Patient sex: M
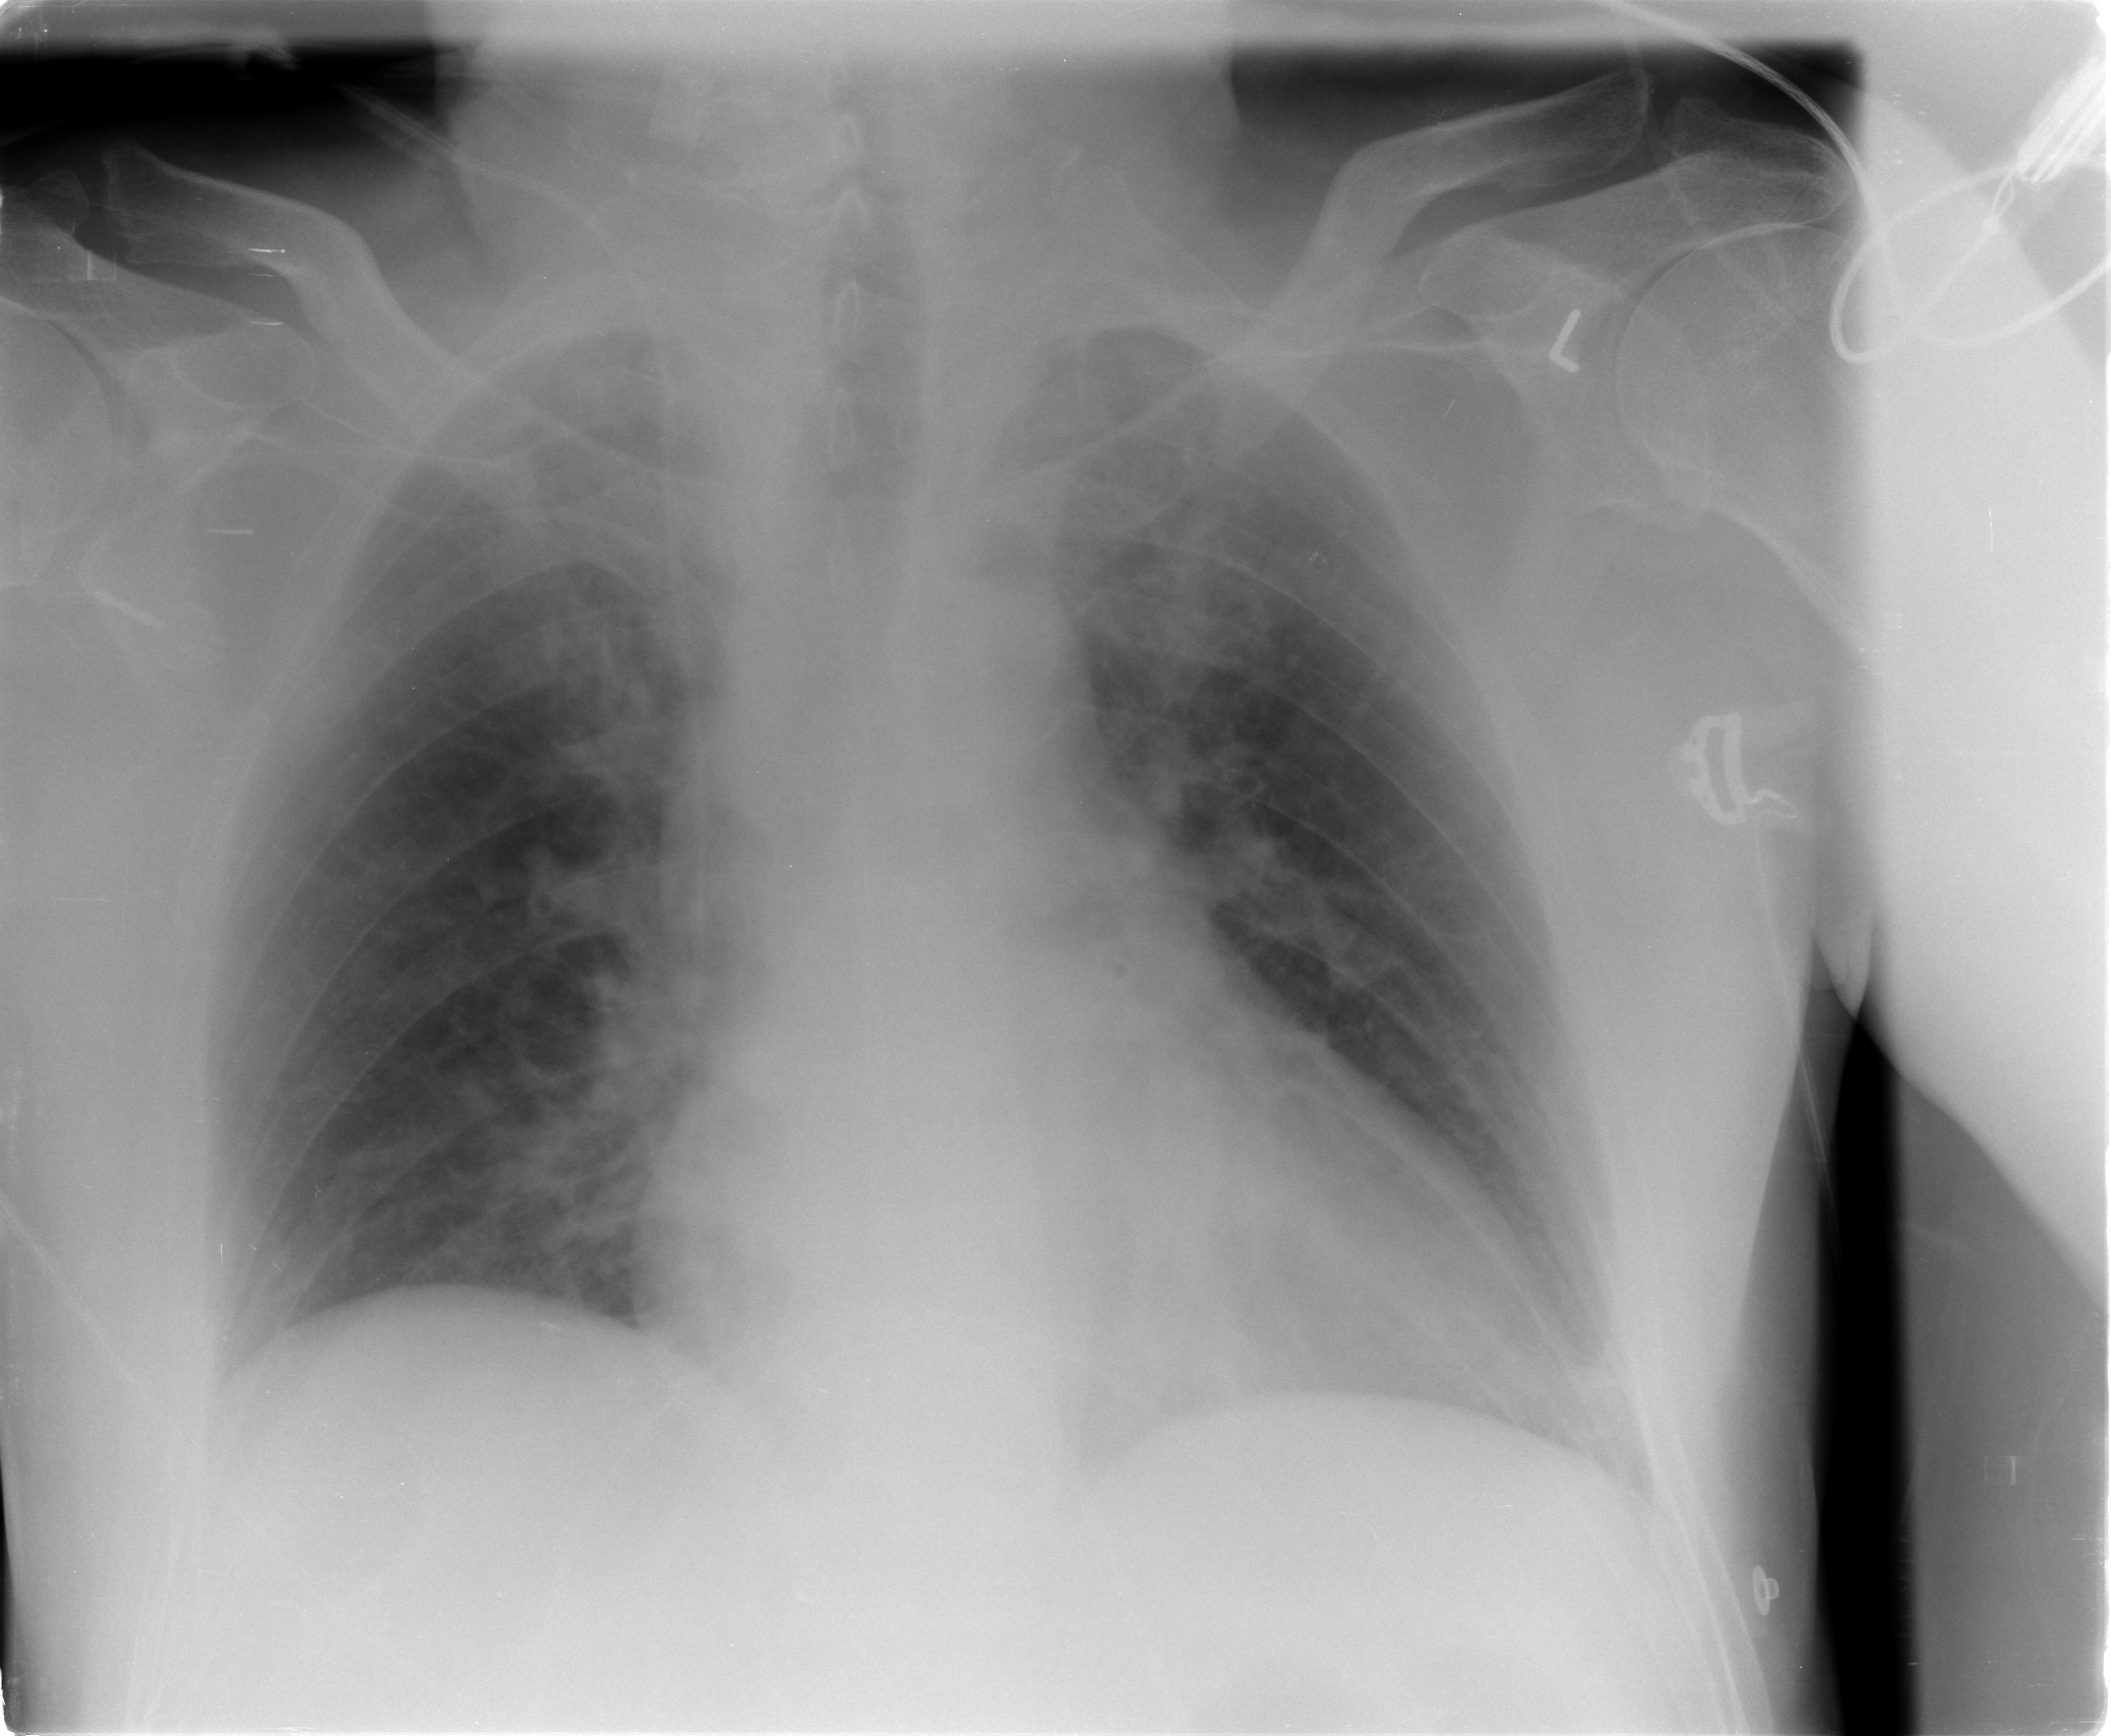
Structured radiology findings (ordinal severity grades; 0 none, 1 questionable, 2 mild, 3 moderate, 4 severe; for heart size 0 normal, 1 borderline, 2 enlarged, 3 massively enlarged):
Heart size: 2
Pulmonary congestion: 2
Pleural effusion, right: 0
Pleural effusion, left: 0
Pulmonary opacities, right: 0
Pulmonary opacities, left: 0
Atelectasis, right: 0
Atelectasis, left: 2